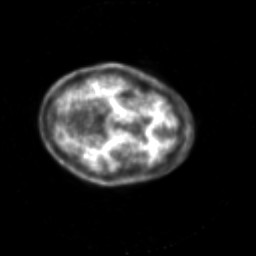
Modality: PET
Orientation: axial
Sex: female
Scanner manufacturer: siemens